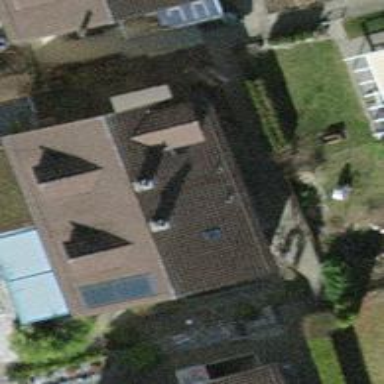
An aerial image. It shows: Semidetached house with gabled roof.